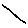
Label: line